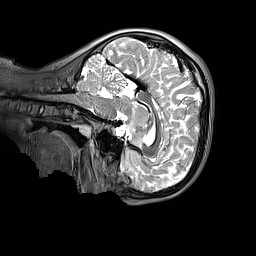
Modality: T2w
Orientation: sagittal
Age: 10
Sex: female
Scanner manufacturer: siemens
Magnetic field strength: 3 T
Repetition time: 3.2 s
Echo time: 0.408 s